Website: apple
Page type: orders-overview
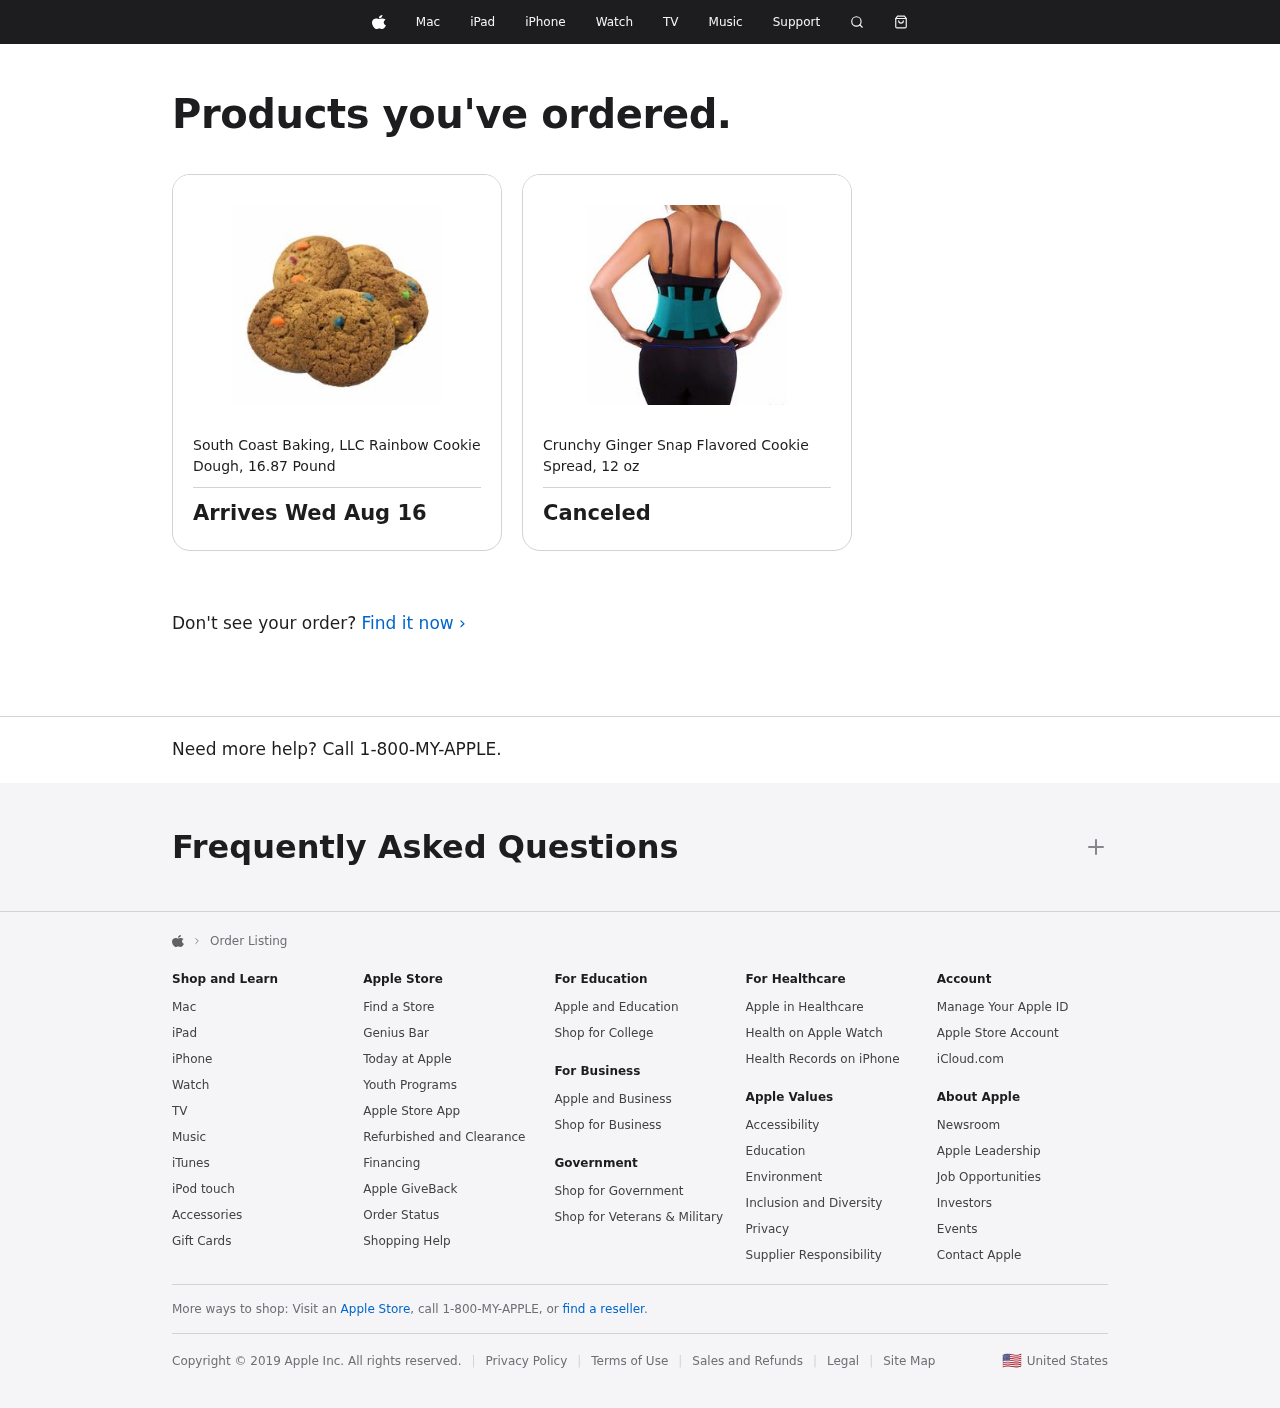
Product elements: key: PRODUCT1_NAME
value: South Coast Baking, LLC Rainbow Cookie Dough, 16.87 Pound
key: PRODUCT2_NAME
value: Crunchy Ginger Snap Flavored Cookie Spread, 12 oz
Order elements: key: ORDER_DELIVERY_DATE
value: Arrives Wed Aug 16